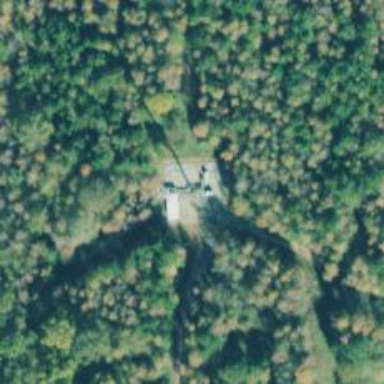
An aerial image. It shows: Man-made mast used for communication purposes.